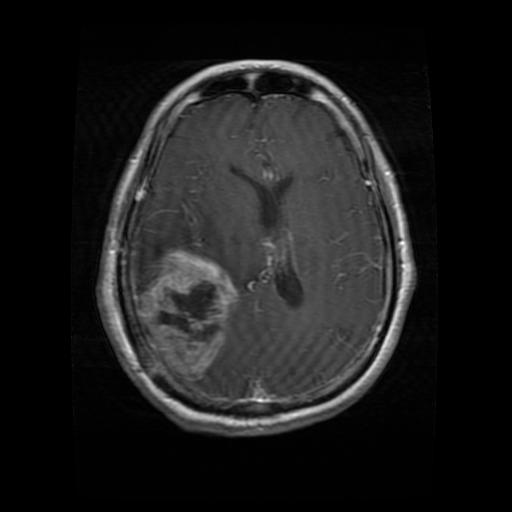
Label: glioma